Question: I have created a button in Photoshop and I have split them into 3 images. Now I want to put those images into android button. I know how to create layouts in android but the point I am missing is how can I make them fluid?
So there is a button for which I have 3 images.

I now want to ask how can I use these images for a '<Button>' tag so it expands repeating the middle one. Do I need to create style here and then put 'background="@drawable/three_button_style"' or there is something I really need to know?
Is the same going to be true for ListView? I got a list view and images for so can I create a ListView of 3 images repeating the one?
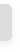
Answer: For scaling items Android usually uses 9-patch, which behaves something like your example but also vertically. Here's a link to the 9-patch tool that can be used to draw these:
<URL>